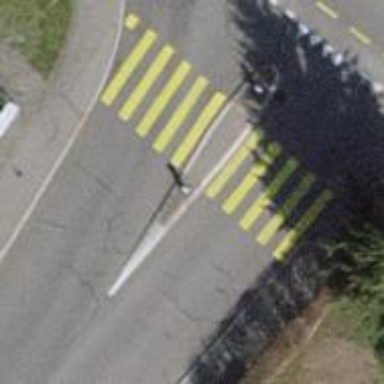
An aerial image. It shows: Marked pedestrian crossing with zebra designation and central island.